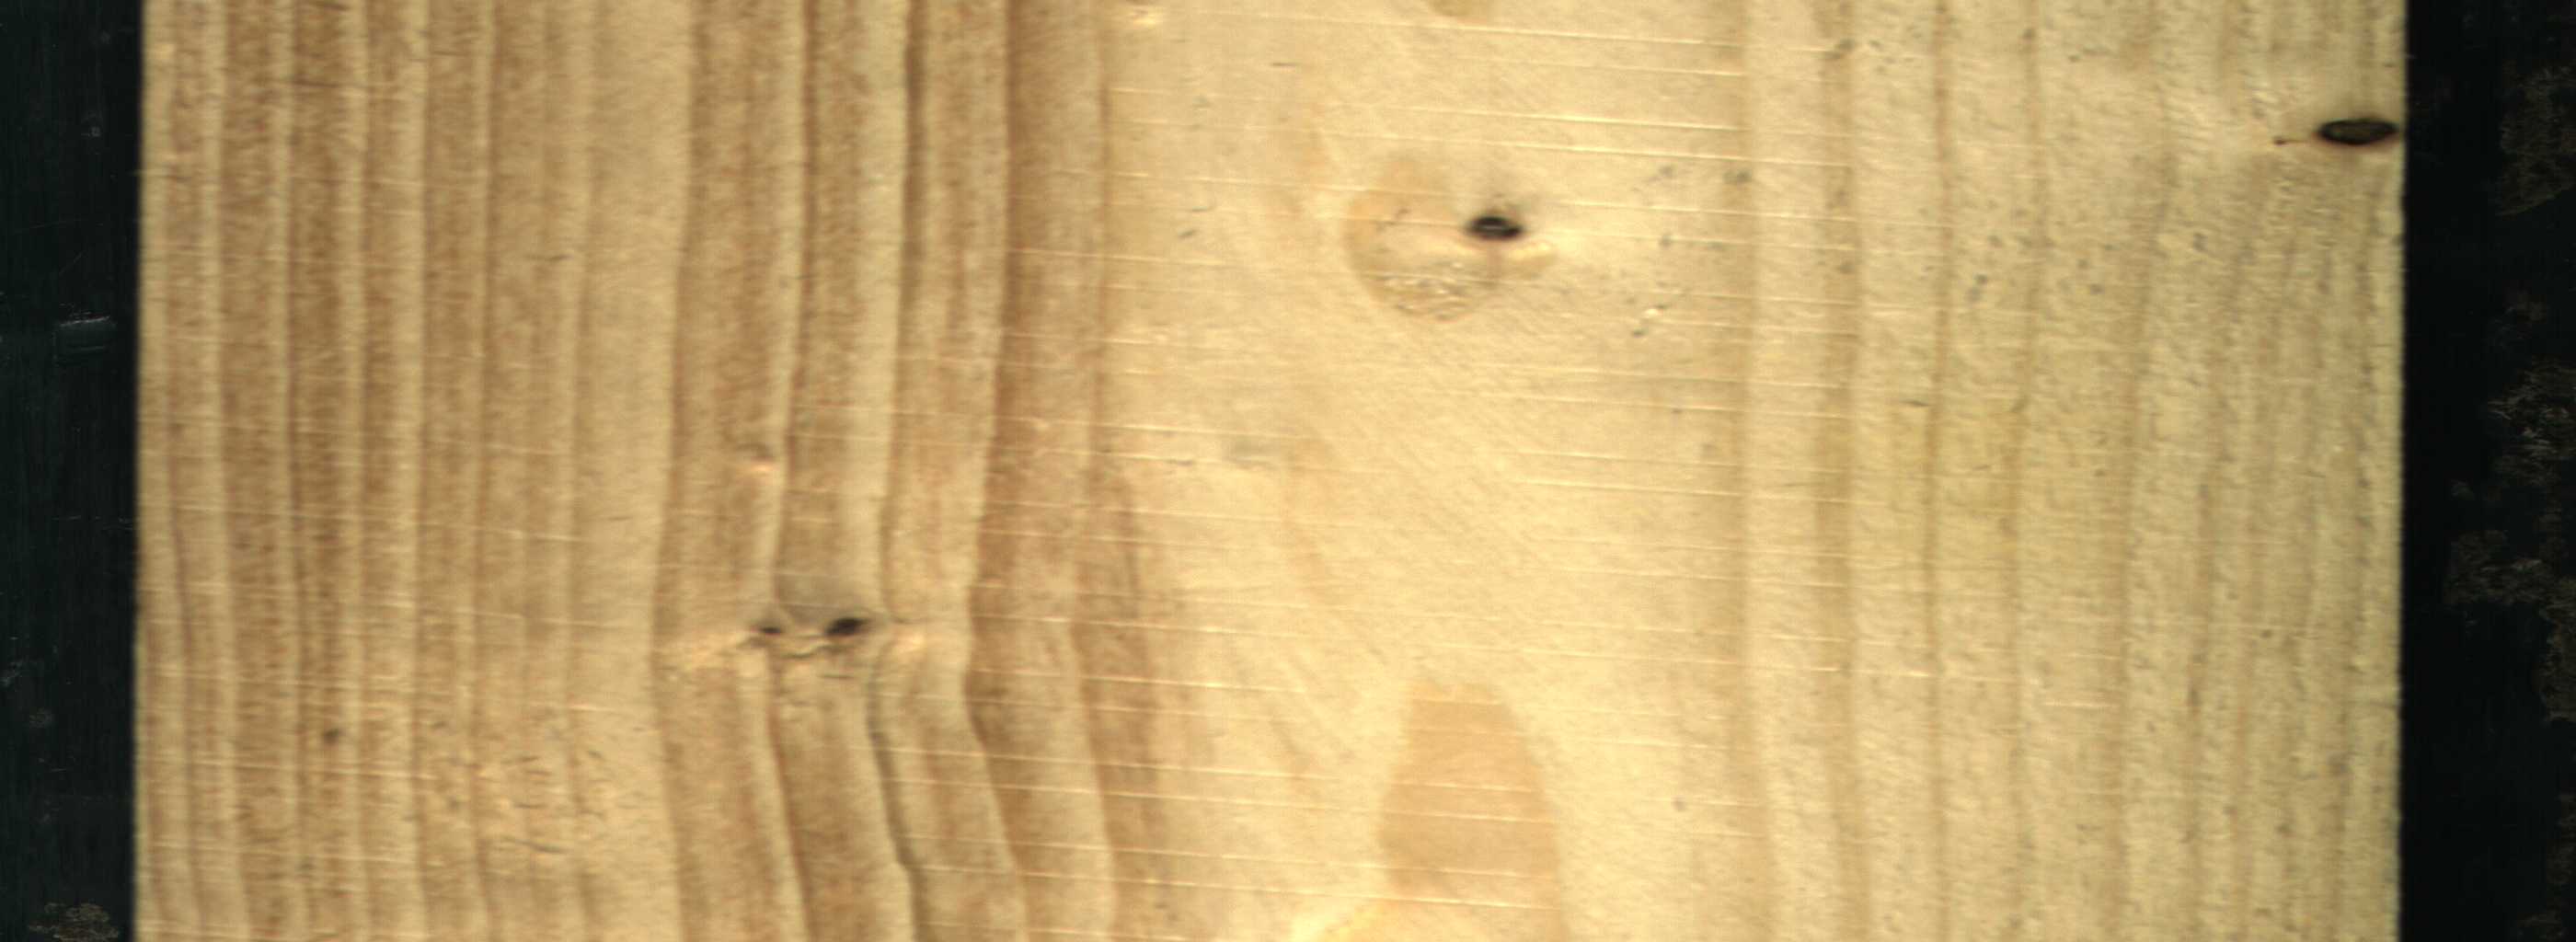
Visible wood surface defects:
Dead_Knot
Dead_Knot
Dead_Knot